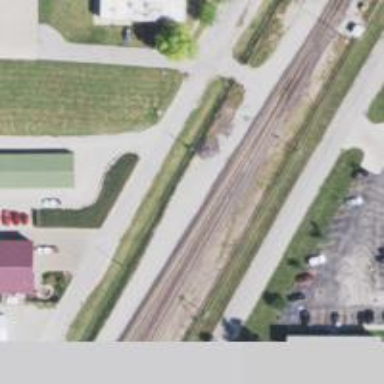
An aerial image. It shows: Railway siding with rails.